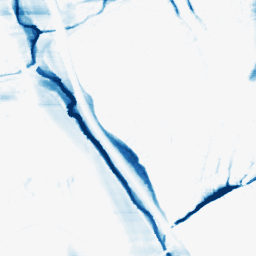
Category: morphological
Decomposition family: morphological_ellipse
Decomposition parameters: operation: closing
width: 5
height: 50
Upsampling method: bicubic
Upsampling parameters: scale: 2
Upsampling scale: 2